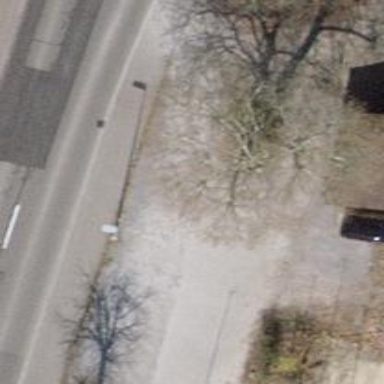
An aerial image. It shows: Parking area with surface.